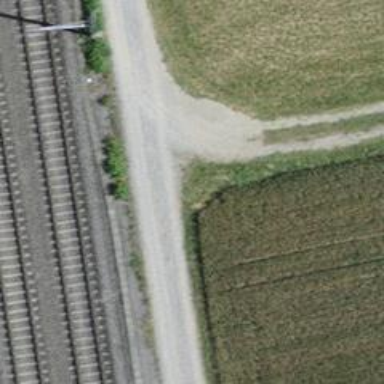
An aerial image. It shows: Track with grade 5 tracktype.